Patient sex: F
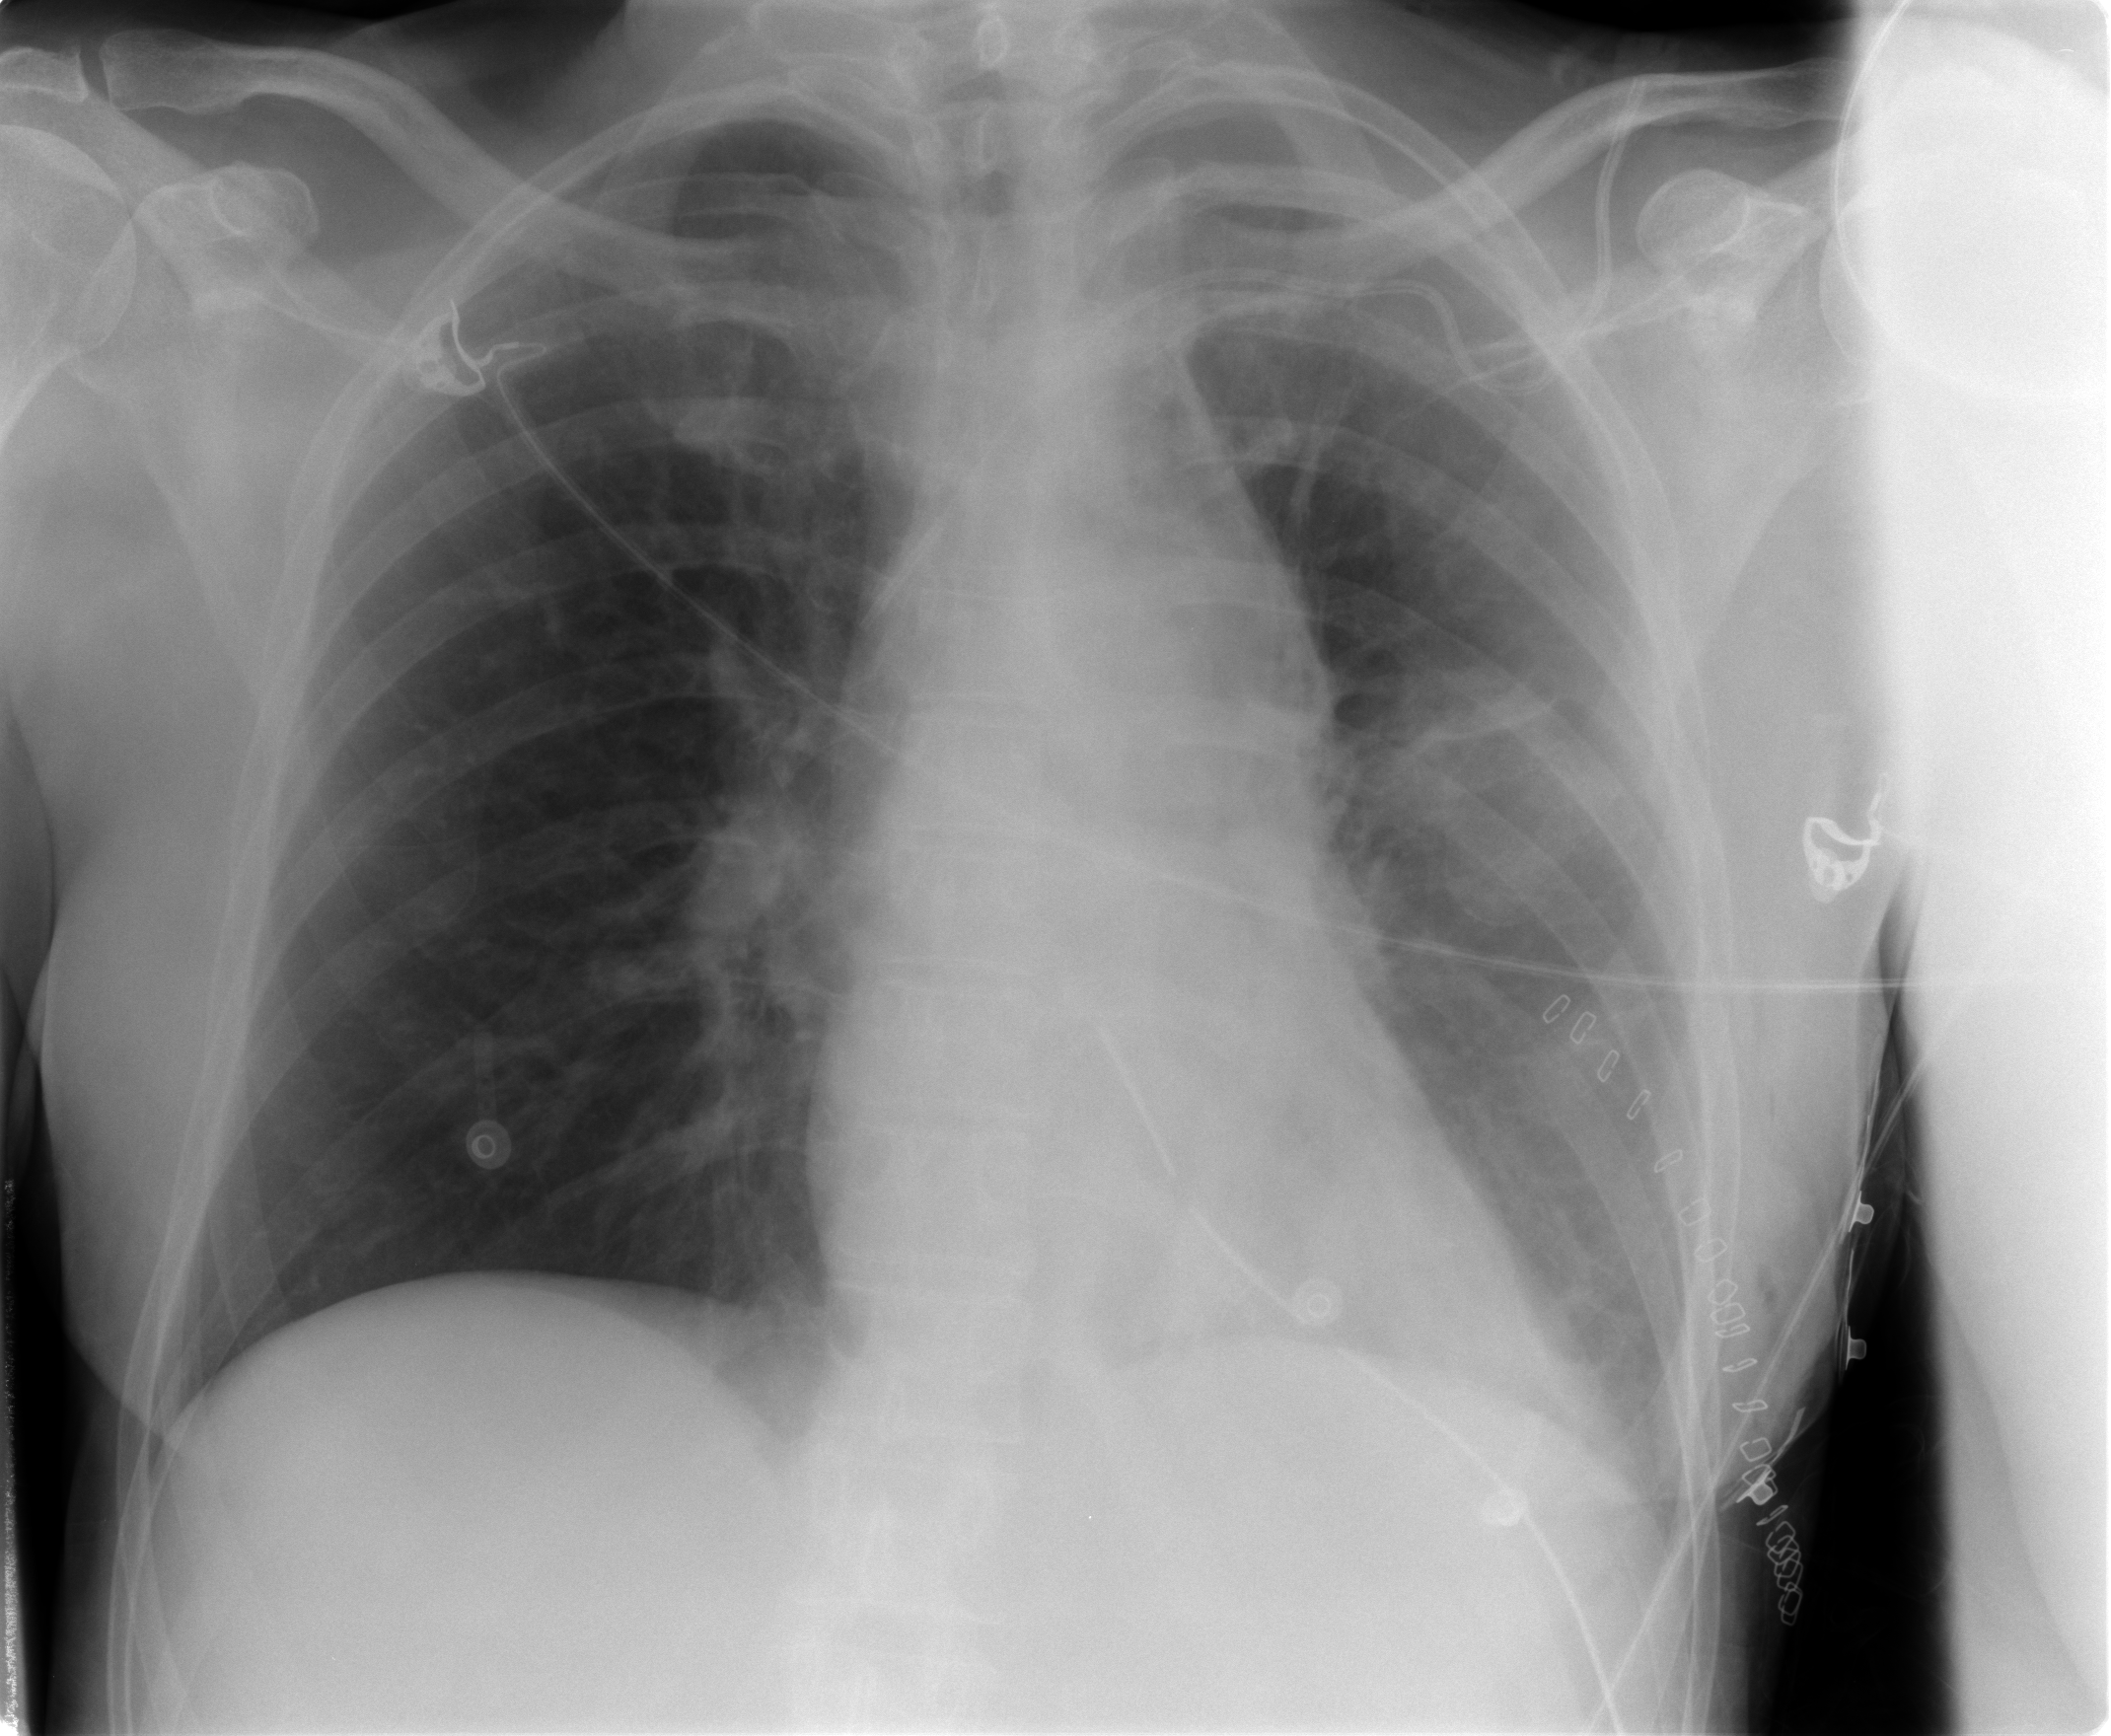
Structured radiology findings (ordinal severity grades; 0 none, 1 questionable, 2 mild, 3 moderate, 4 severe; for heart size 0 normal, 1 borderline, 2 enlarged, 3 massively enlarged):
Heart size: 0
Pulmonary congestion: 0
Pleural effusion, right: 0
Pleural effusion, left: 1
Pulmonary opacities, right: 0
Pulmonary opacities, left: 0
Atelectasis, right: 0
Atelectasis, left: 2